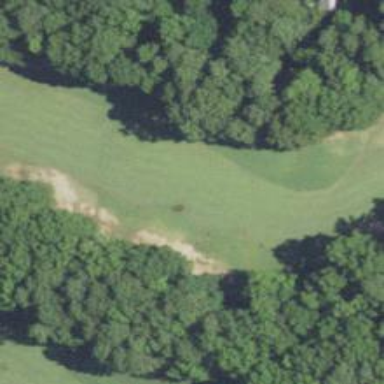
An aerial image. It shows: View of golf hole.